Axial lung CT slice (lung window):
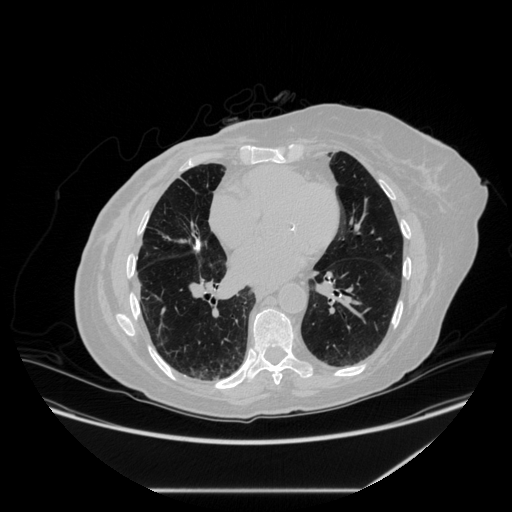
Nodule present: no